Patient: sex M, age 78
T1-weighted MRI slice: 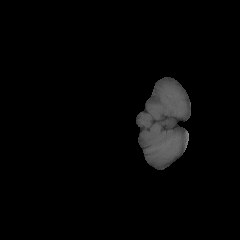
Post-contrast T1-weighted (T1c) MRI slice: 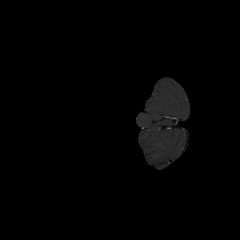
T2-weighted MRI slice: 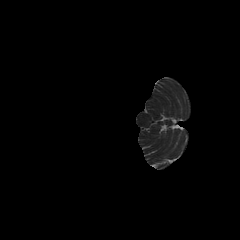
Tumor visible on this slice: no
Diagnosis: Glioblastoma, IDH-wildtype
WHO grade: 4